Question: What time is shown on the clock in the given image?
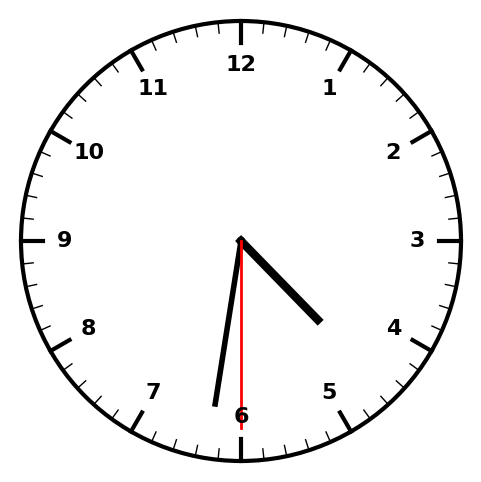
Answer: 04:31:30